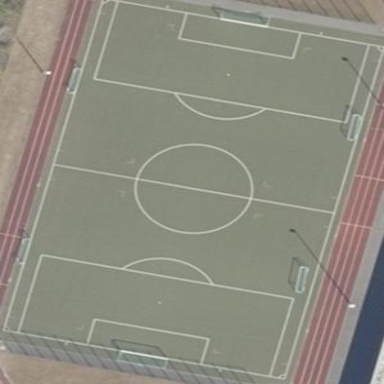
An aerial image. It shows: Soccer pitch for leisure land activities.